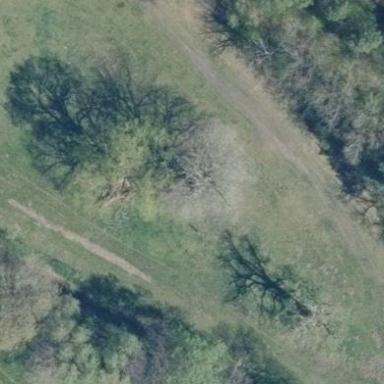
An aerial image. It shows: Deciduous woodland area.